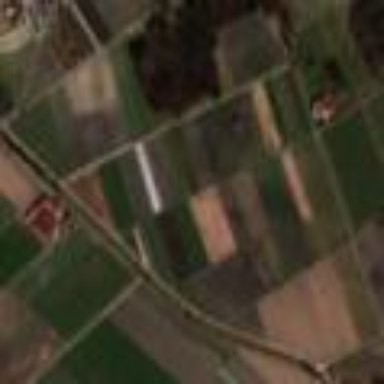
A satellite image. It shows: Picturesque farmland scene.